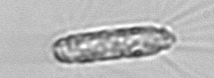
Label: Corethron_hystrix